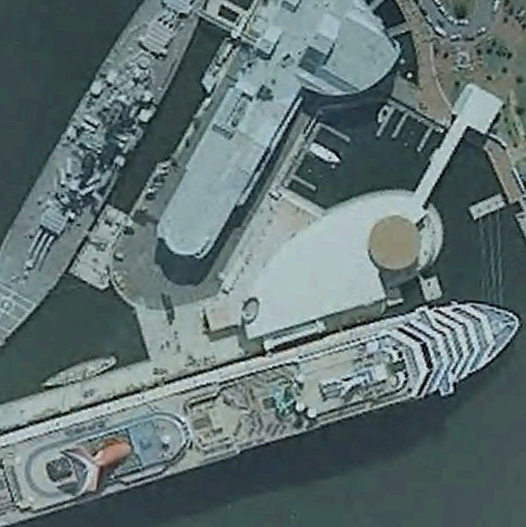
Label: Megayacht